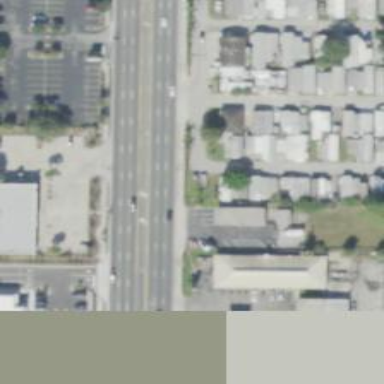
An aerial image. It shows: Asphalt road with primary designation. There is sidewalk on the left side.